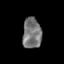
Tissue: skin
Cell type: Epithelial cells
Senescence score: 0.2315
Nuclear area (px): 560
Mean DAPI intensity: 120.254